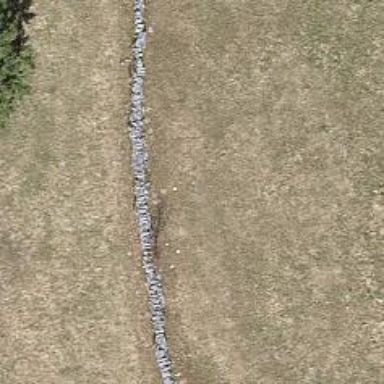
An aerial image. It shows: Wall made of dry stone.